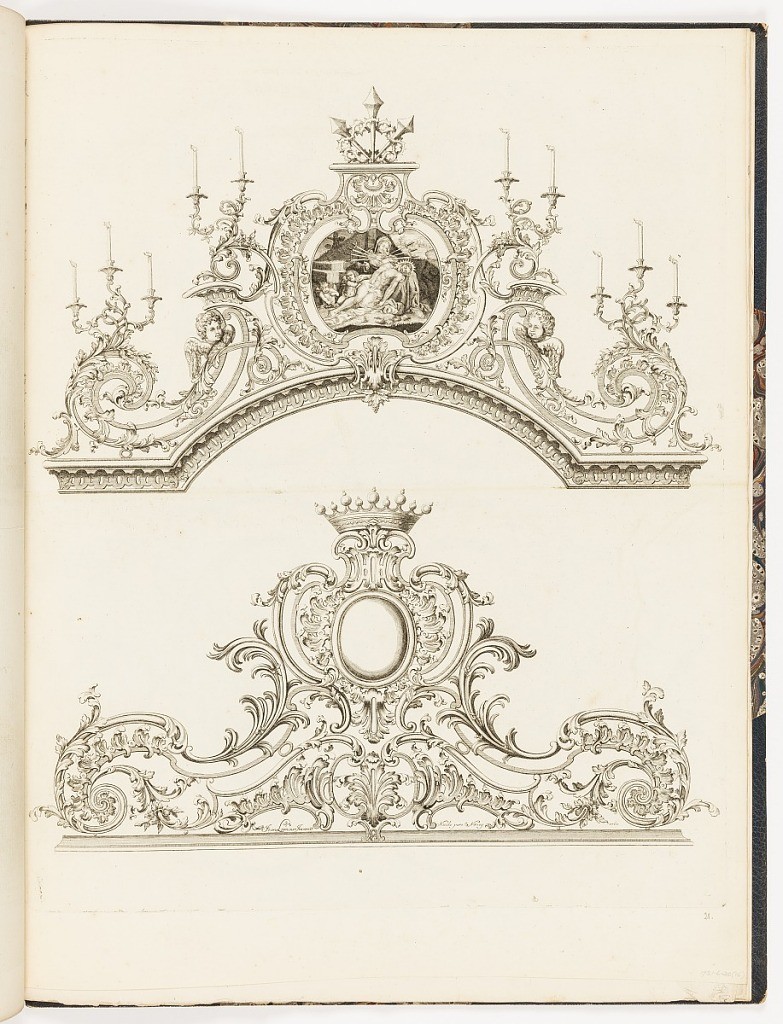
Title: Two Designs for Ecclesiastical Ironwork
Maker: Jean Lamour, French, 1698–1771
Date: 1760
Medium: Etching and engraving on laid paper
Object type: Print
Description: Two designs for ecclesiastical ironwork ornamented with rococo motifs, acanthus leaves, flowers, c-scrolls, palmettes, fleurons and winged putti heads. The upper design features the image of a dead Christ with Mary and cupids in a central cartouche, topped with three nails and a crown of thorns, with candelabra along the sides of the arches. The lower design features a central blank cartouche topped with a crown. The lower design is signed and dated.